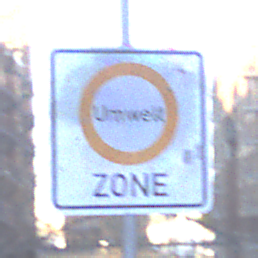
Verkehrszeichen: BeginnUmweltzone
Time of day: SunriseSunset
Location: Outdoor (Urban)
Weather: Clear
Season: NotSpecified
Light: Natural